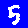
Digit: 5